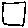
Label: square